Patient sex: F
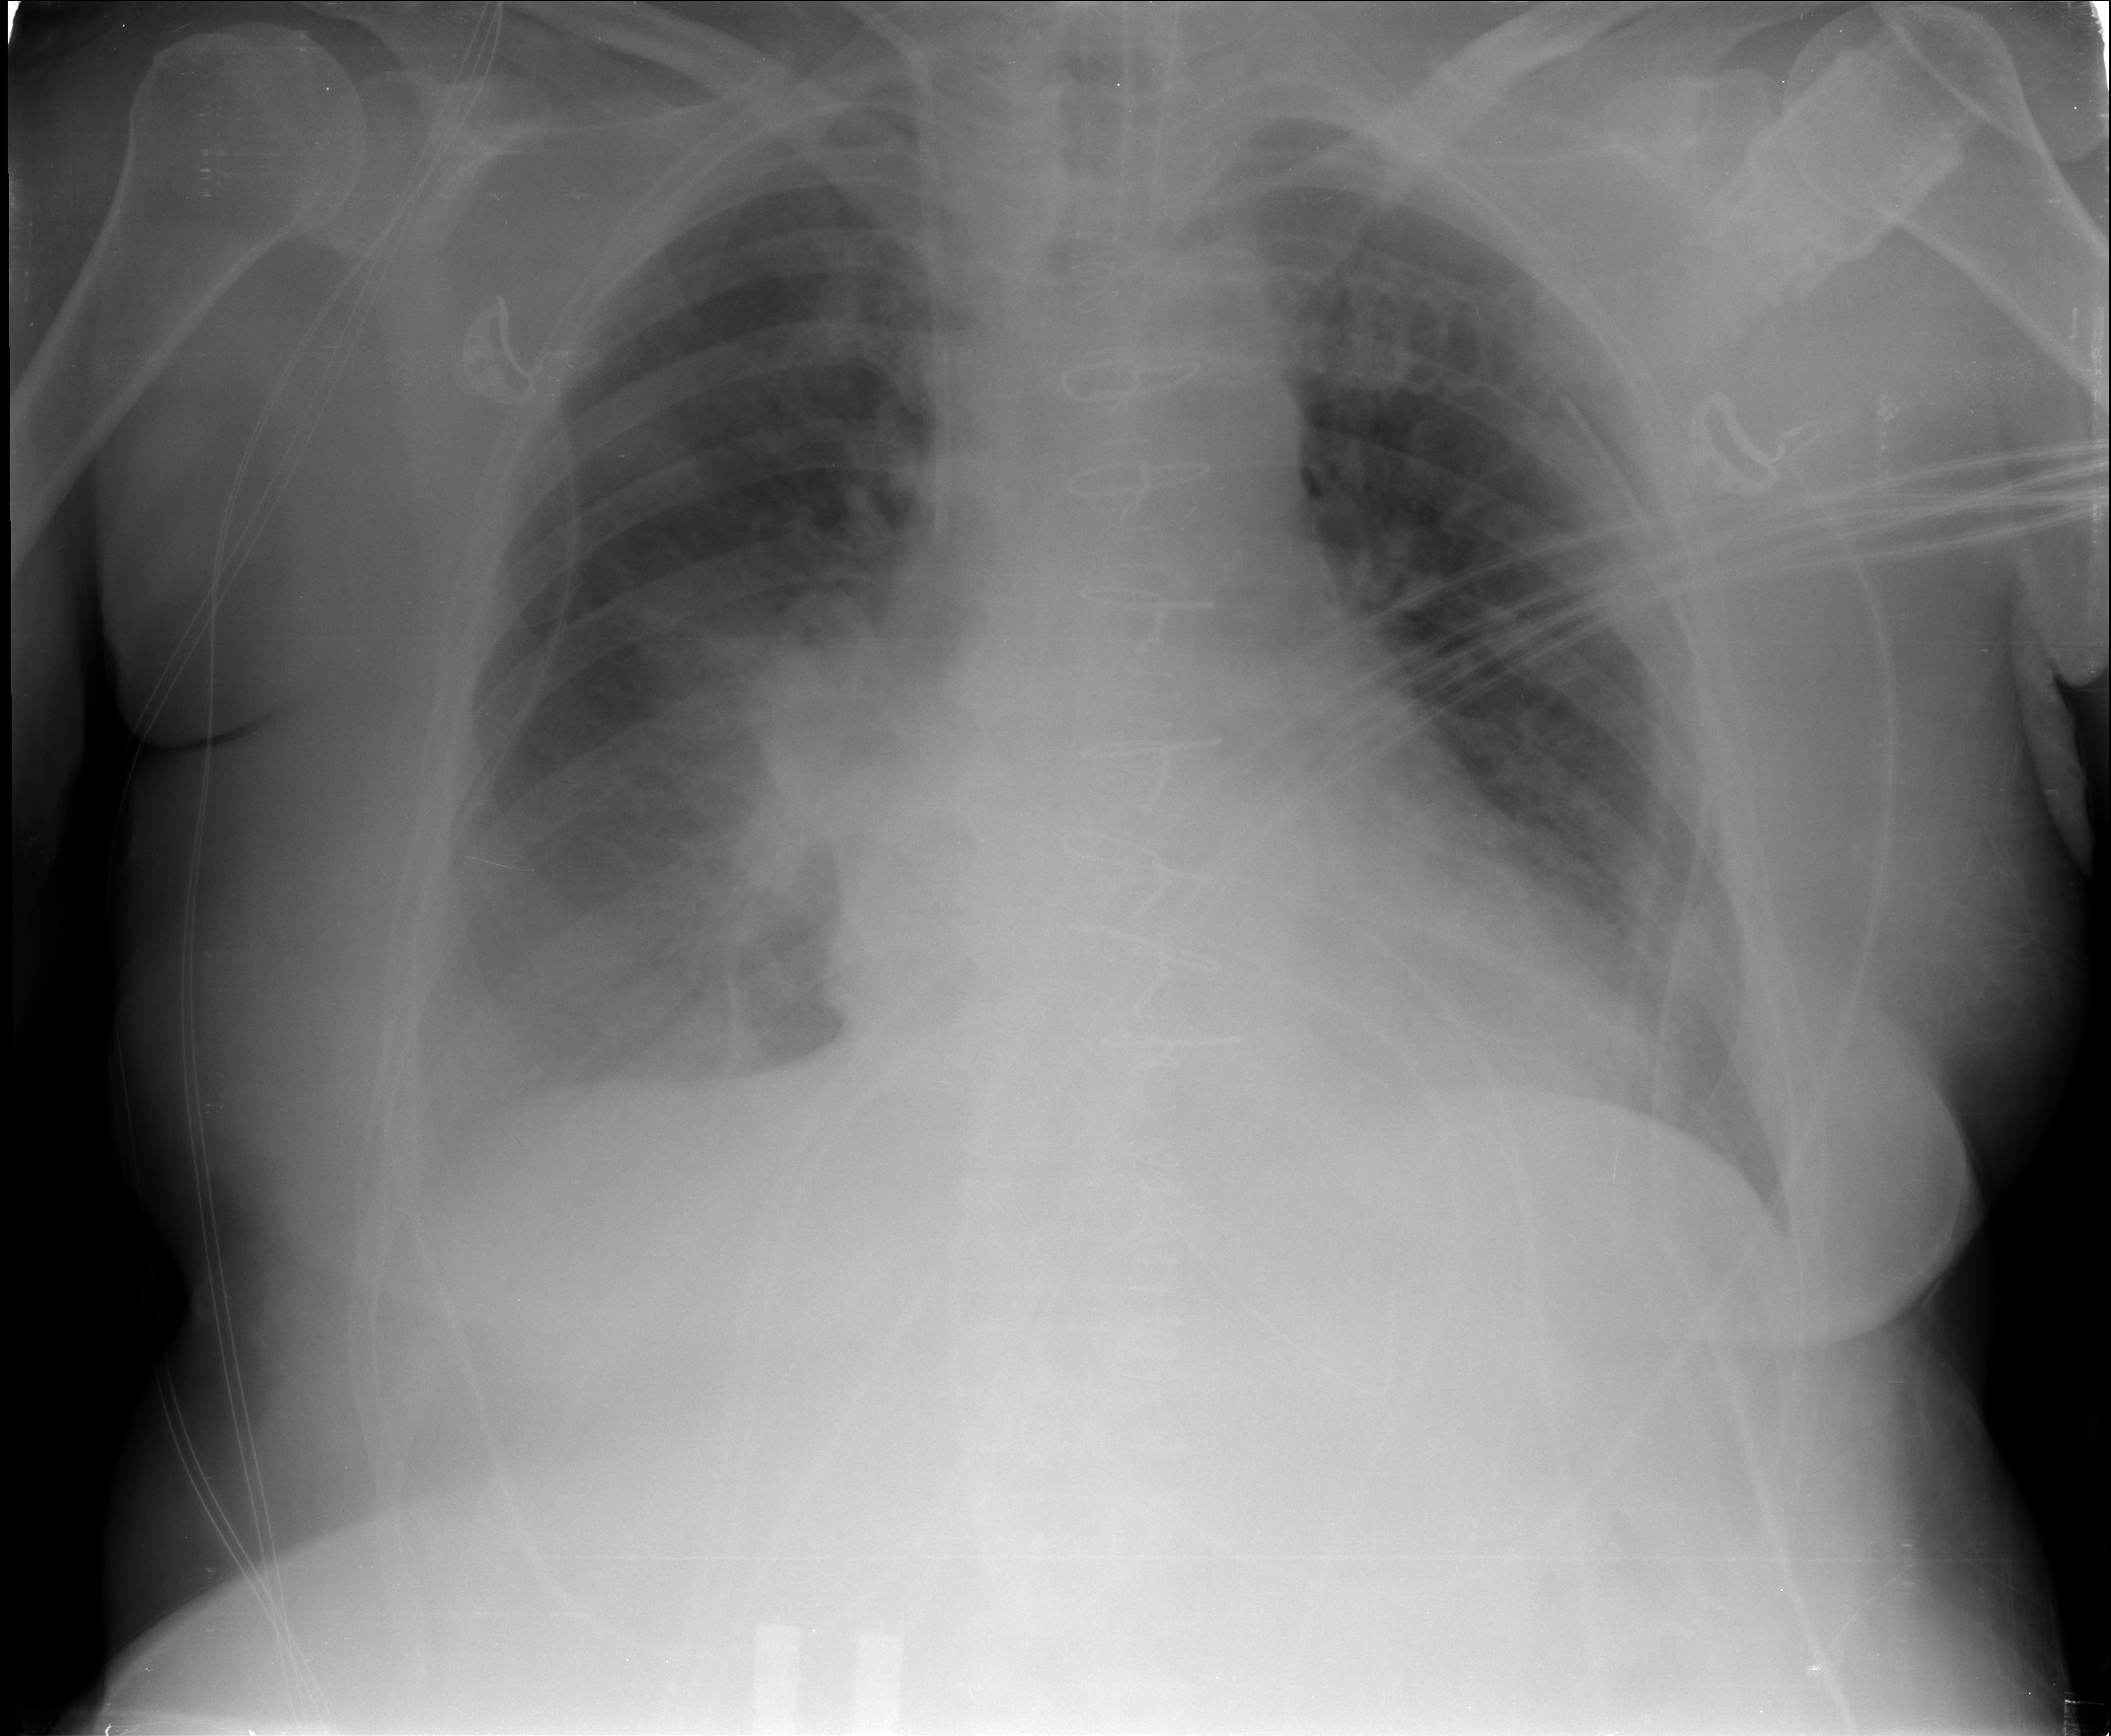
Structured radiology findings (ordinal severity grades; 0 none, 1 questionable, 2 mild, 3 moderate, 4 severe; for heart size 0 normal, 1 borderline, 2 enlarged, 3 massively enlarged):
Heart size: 2
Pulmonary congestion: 2
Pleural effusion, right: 2
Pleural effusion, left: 2
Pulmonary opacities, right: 1
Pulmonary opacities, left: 0
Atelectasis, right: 2
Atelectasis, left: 2